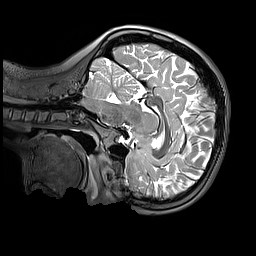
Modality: T2w
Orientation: sagittal
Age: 10
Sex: female
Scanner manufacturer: siemens
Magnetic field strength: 3 T
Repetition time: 3.2 s
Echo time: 0.408 s